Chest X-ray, PA view. Patient: 47 years old, sex M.
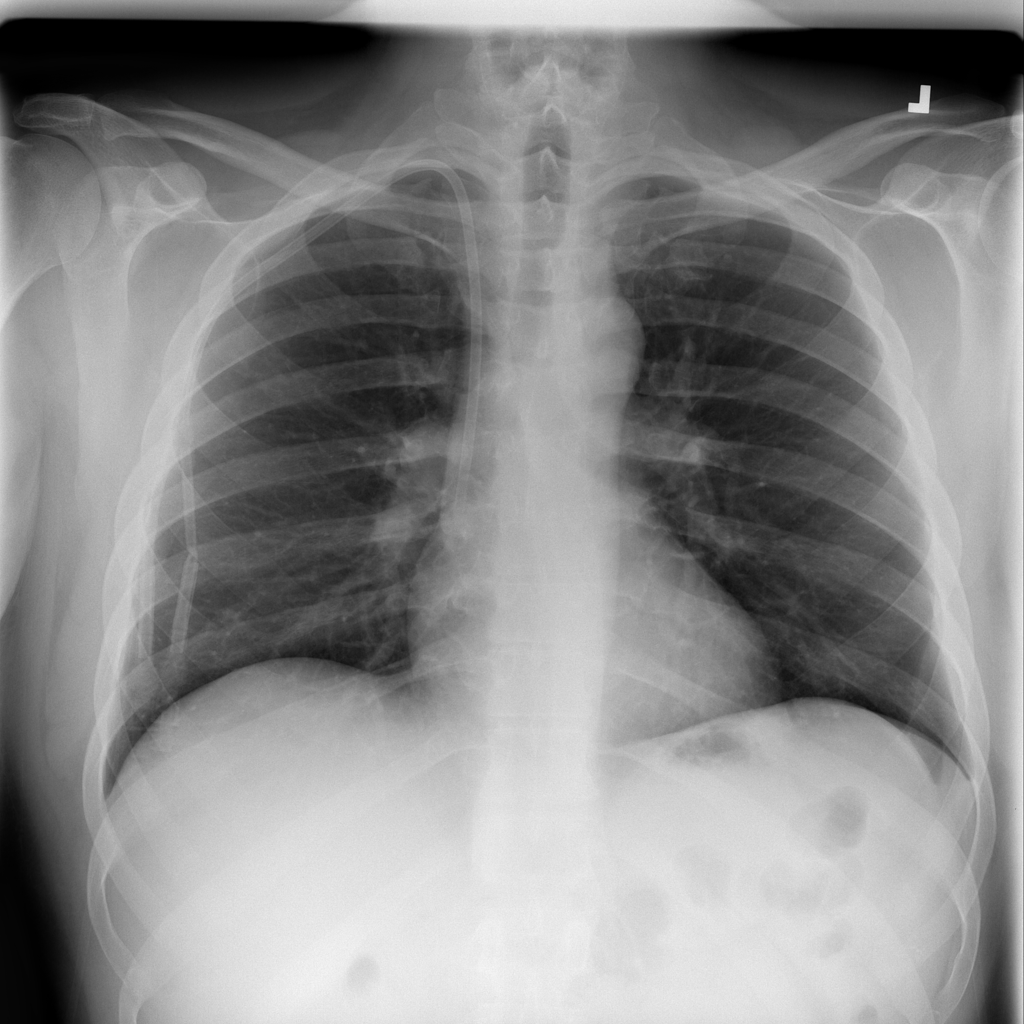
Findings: No Finding